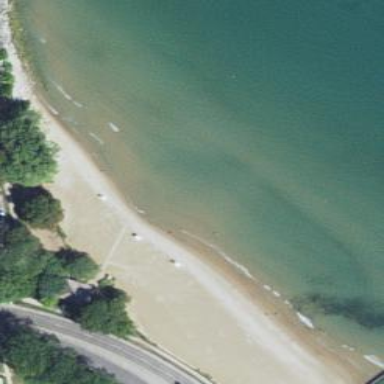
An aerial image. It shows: Sandy beach perfect for swimming.